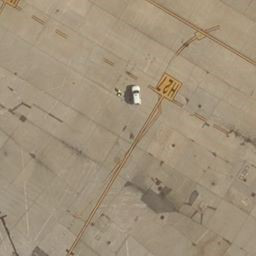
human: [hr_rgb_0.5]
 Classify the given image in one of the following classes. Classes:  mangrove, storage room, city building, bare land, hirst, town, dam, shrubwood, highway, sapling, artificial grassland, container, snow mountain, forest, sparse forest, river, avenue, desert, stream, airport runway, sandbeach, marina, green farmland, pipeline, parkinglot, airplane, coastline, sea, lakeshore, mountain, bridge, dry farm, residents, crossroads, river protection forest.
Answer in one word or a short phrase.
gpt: airport runway